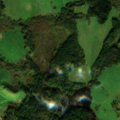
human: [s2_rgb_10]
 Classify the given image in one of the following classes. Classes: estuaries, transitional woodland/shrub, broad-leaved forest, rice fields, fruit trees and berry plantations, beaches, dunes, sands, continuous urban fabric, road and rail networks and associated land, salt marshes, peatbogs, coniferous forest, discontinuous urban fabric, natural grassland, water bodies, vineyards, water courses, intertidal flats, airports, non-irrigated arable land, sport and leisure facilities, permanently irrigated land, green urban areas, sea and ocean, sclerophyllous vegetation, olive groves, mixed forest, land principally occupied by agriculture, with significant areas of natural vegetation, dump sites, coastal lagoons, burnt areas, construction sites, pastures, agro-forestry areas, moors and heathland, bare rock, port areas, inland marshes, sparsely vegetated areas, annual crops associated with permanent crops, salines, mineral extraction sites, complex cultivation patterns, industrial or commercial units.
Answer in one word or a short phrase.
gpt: non-irrigated arable land, pastures, complex cultivation patterns, land principally occupied by agriculture, with significant areas of natural vegetation, broad-leaved forest, coniferous forest